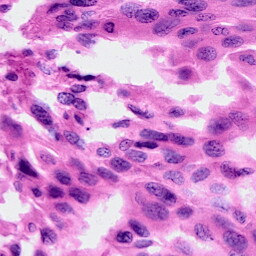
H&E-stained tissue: Cervix